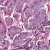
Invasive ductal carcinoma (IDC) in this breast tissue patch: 1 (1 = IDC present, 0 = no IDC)